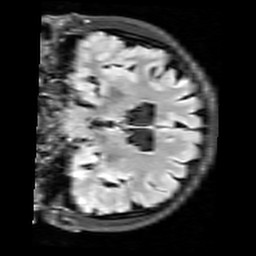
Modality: FLAIR
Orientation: coronal
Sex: female
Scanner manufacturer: siemens
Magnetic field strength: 3 T
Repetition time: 10 s
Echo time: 0.09 s